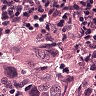
Metastatic tissue present: yes